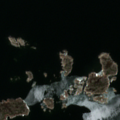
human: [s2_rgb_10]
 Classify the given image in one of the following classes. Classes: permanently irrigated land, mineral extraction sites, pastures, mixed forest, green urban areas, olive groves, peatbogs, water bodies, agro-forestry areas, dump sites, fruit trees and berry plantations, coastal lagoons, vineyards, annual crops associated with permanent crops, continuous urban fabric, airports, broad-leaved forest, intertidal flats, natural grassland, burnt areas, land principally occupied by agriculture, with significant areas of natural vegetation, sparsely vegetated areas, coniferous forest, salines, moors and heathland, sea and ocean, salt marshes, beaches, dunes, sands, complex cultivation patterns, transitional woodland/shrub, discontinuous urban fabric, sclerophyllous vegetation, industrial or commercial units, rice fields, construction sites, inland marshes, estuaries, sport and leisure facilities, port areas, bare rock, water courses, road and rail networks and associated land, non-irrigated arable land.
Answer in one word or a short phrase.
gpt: sea and ocean